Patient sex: M
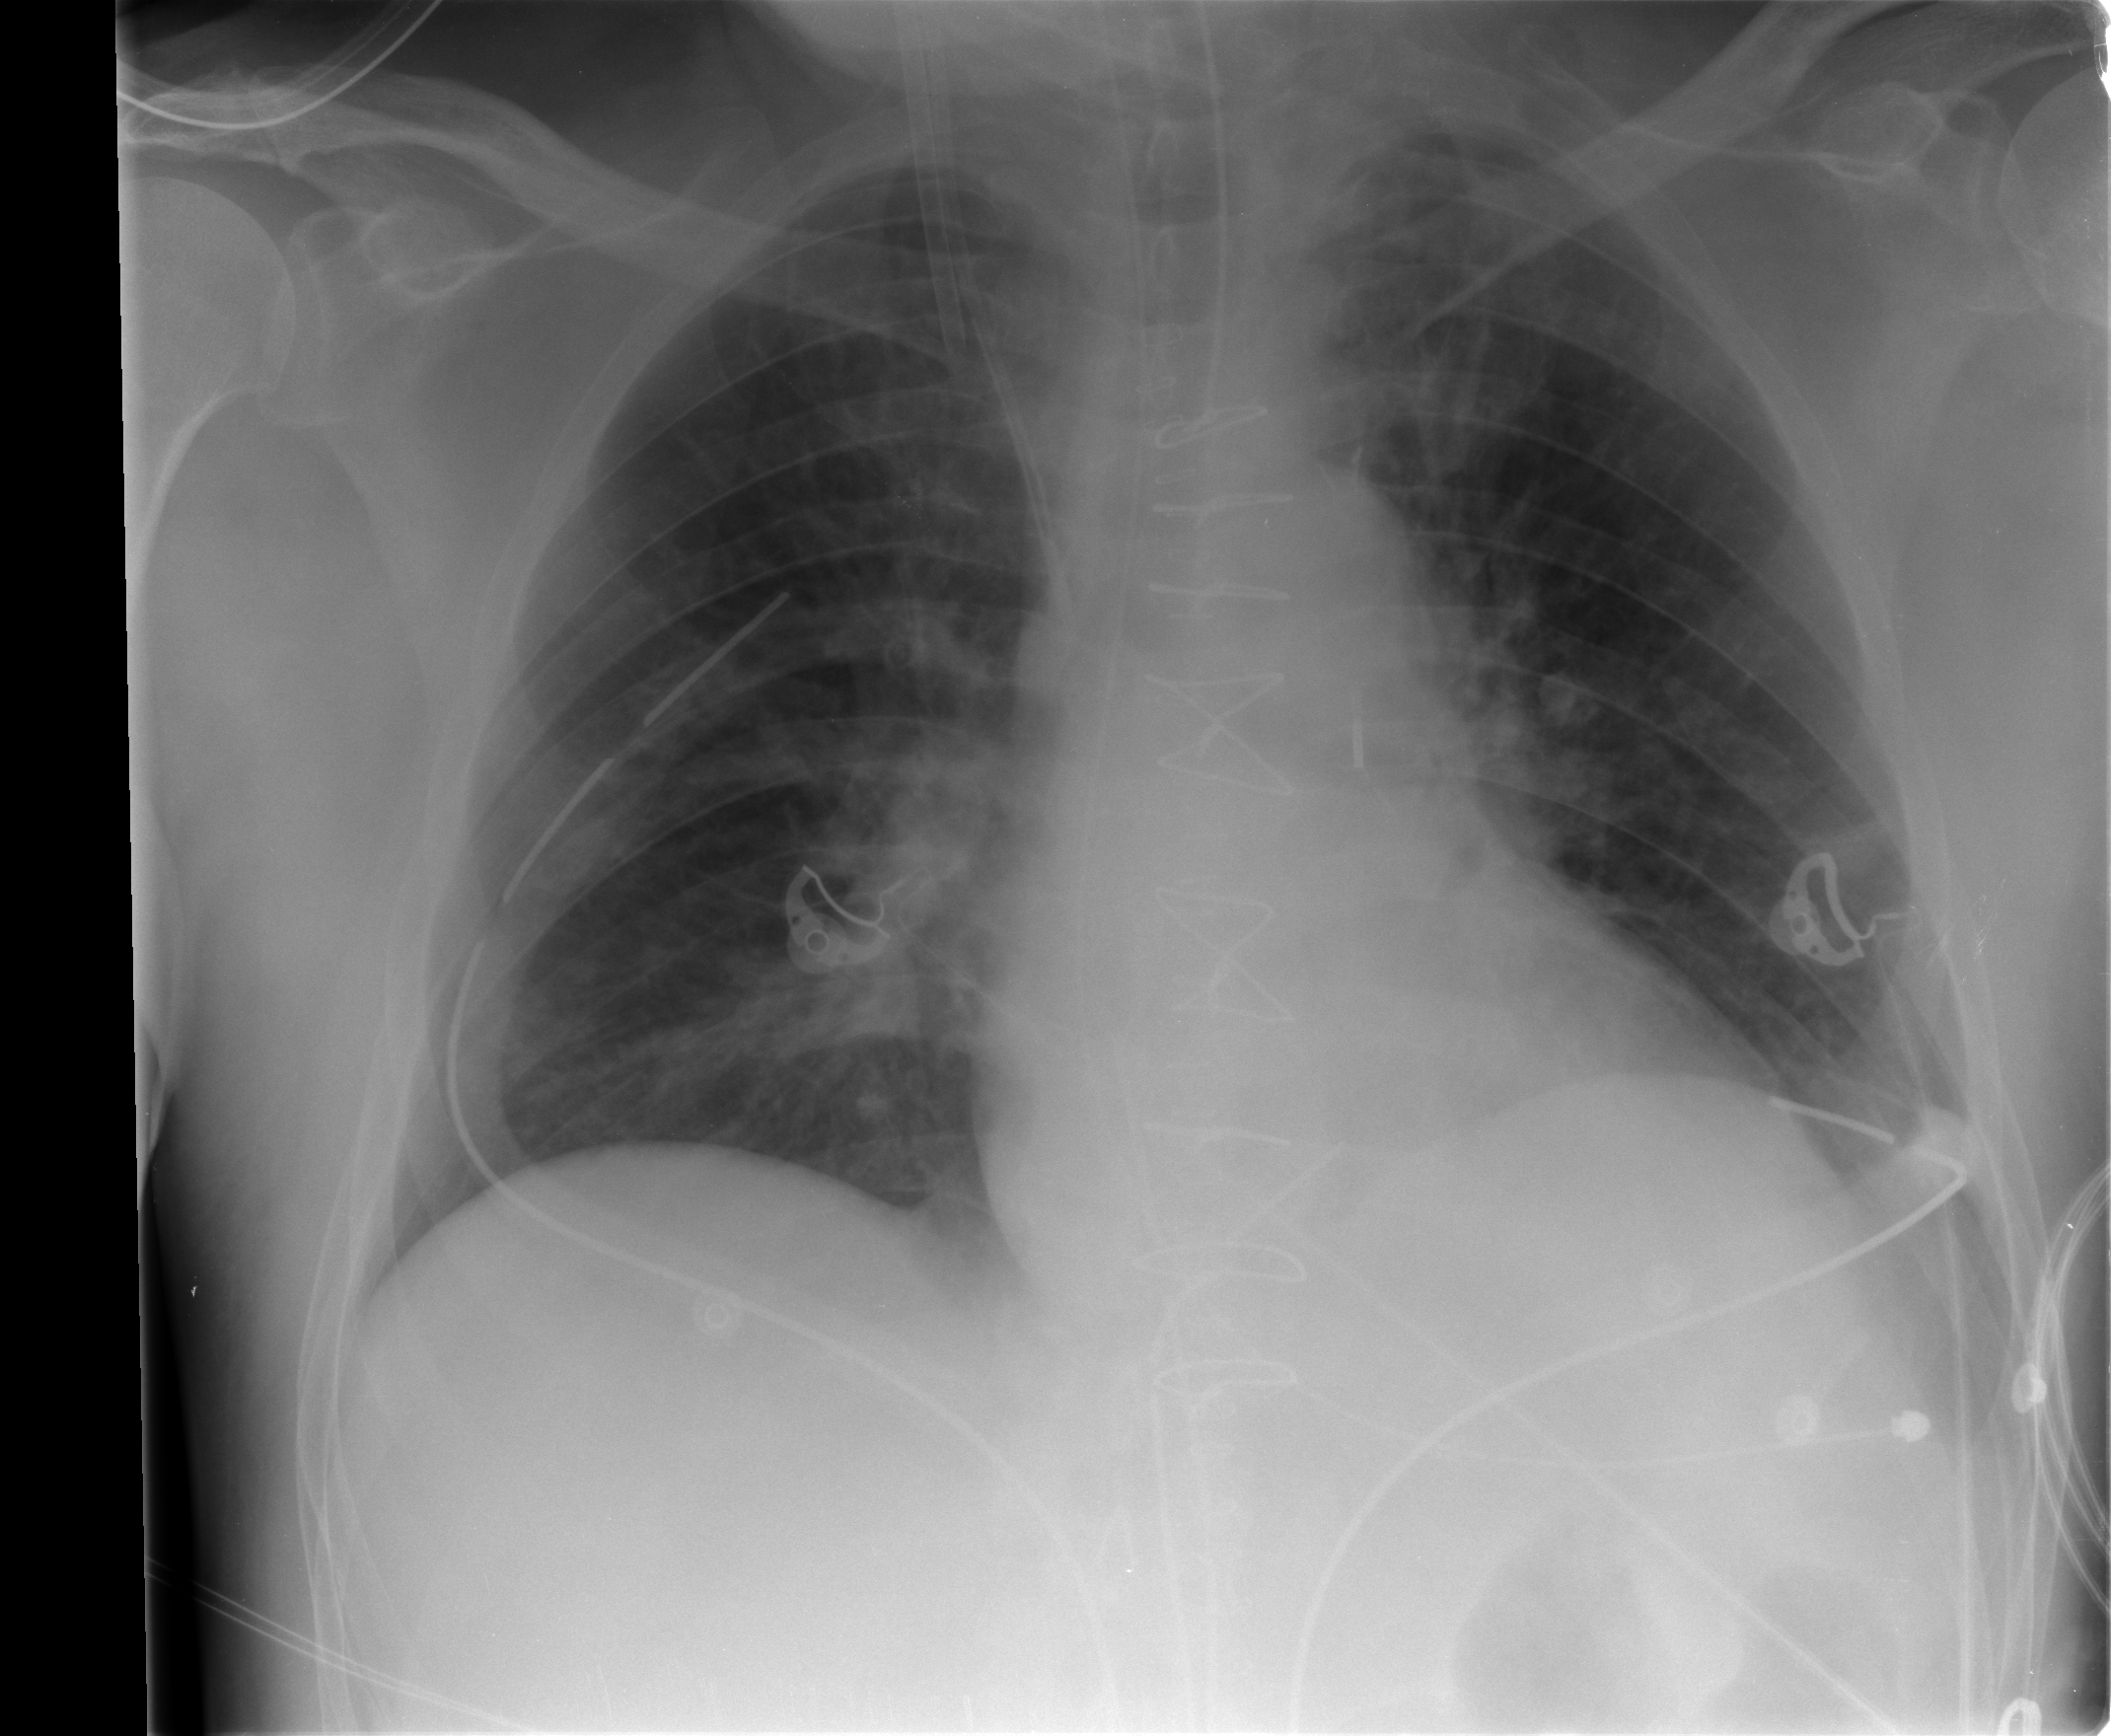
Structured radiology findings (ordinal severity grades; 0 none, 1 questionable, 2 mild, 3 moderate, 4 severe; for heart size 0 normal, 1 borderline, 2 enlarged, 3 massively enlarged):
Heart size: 0
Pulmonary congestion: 2
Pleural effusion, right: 0
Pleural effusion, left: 0
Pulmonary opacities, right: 0
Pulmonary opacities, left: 0
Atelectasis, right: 0
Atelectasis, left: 2